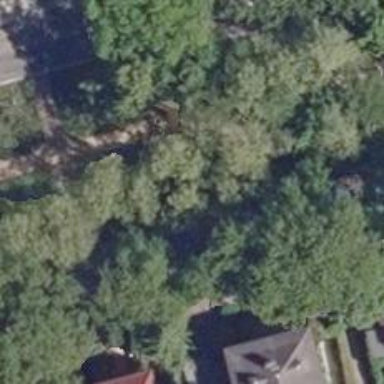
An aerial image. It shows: Robinia tree in natural setting.